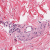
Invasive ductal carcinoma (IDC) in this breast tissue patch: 0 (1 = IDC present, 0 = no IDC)